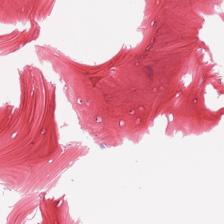
Label: Non-Tumor